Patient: sex F, age 62
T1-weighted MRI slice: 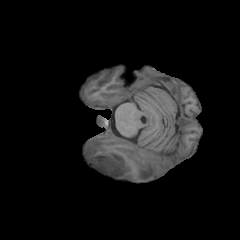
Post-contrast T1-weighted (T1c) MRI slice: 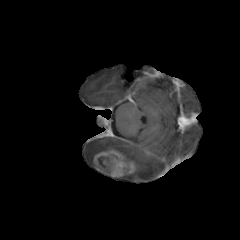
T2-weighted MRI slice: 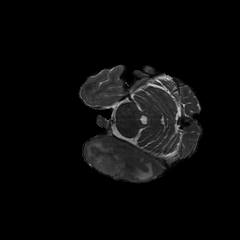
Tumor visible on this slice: yes
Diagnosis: Glioblastoma, IDH-wildtype
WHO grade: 4